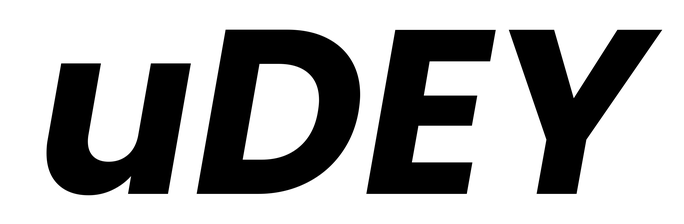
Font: Poppins-BoldItalic